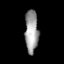
Tissue: prostate
Cell type: T cells
Senescence score: 0.7527
Nuclear area (px): 558
Mean DAPI intensity: 155.839